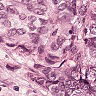
Metastatic tissue present: yes